Field crop: maize
Growth stage: 1
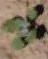
Species: chenopodium